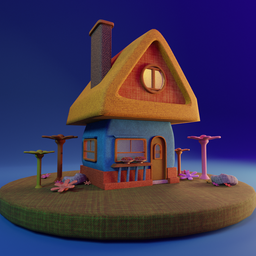
Label: architecture